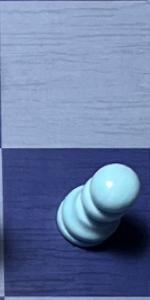
Label: Pawn_White